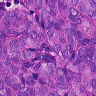
Metastatic tissue present: yes